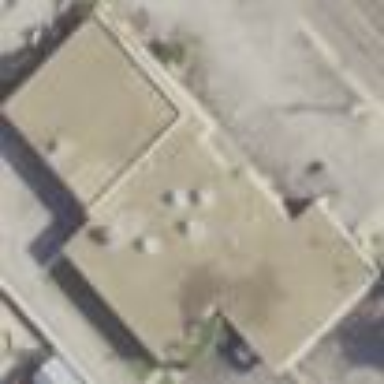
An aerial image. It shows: Bank building.